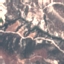
Land use / land cover class: HerbaceousVegetation